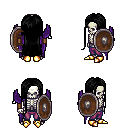
a pixel art fantasy rpg character, male body template, skeleton, purple wings, magenta pants, black extra-long hairstyle, leather bracers, gold boots, shield, four views (front, back, left, right), 2x2 character sprite sheet, small pixel art, hard edges, no anti-aliasing